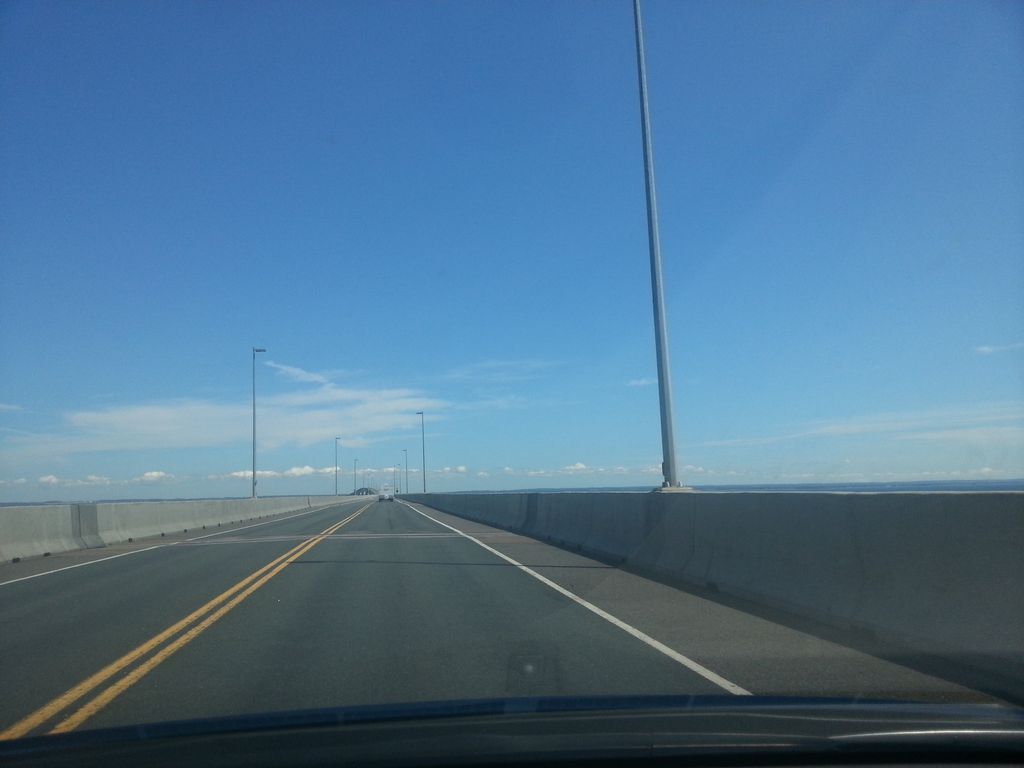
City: charlottetown